Question: I'm stuck in this logical issue and I don't know how to proceed.
I have two columns: ID and FOLDERID. As a folder can be subfolder too, I want to order my result by first selecting the folders that has no folderid (root folder), and then their subfolders and on. So this way I will not have any problem like "folder doesn't exists".
In this example, I can't get what I need by simple ordering by FOLDERID ASC and/or ID ASC.

The correct result is the 3rd one:
1. First, I get the ID 2 "Teste" folder because it has folderid 0 = root one.
2. Now I want "Controladoria" folder, because the folderid is 2, so it needs the folder ID 2 to be created first (Teste)
3. "PCP" folder, that needs folder with id 1 (Controladoria)
4. "Pasta1" folder, that needs folder with id 3 (PCP)
5. On and On...
I've tried several ways with multiple ORDER BY and JOIN/LEFT JOIN in the same table but can't figure out how I can do this.
Any ideas?
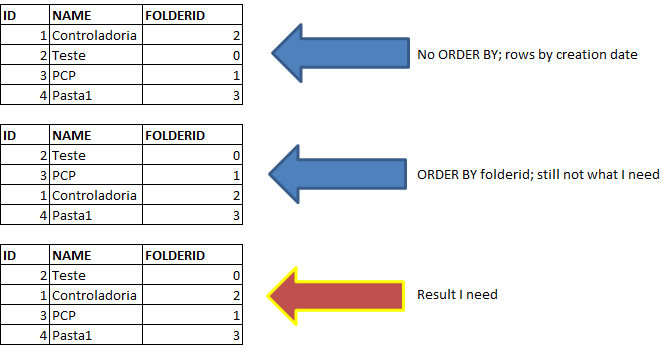
Answer: Using a simple recursive query you can get these results.
'''
;WITH CTE
AS (SELECT *,
1 RN
FROM TABLE1
WHERE FOLDERID = 0
UNION ALL
SELECT T1.*,
T2.RN + 1
FROM TABLE1 T1
INNER JOIN CTE T2
ON T1.FOLDERID = T2.ID)
SELECT [ID],
[NAME],
[FOLDERID]
FROM CTE
ORDER BY RN
'''
Using this query you can also deal with multiple subfolders.
Take a look at the working example on <URL>.
If you want a good explenation about recursive queries, take a look at <URL>.